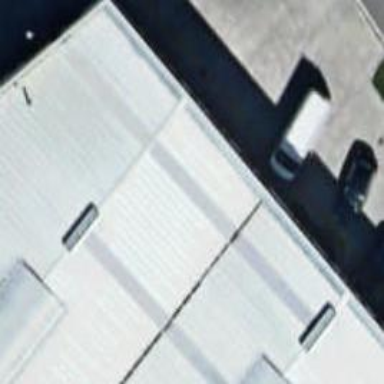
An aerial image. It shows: Warehouse.